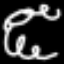
Label: squiggle